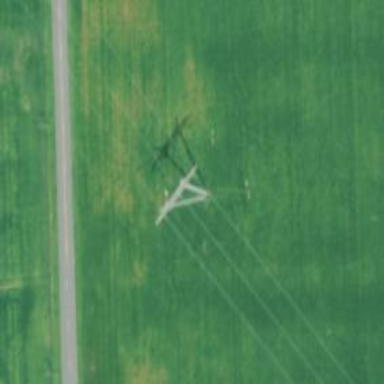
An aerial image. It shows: Lattice structure tower used for power distribution.